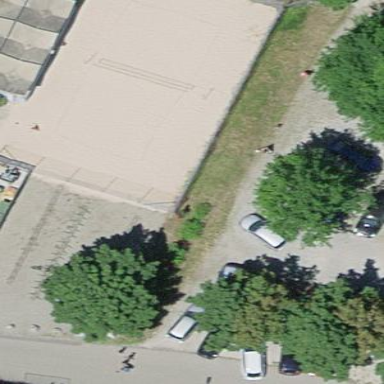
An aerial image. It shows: Beach volleyball pitch for leisure land.